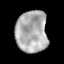
Tissue: lung
Cell type: Epithelial cells
Senescence score: 0.1848
Nuclear area (px): 1293
Mean DAPI intensity: 173.133